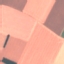
Label: AnnualCrop